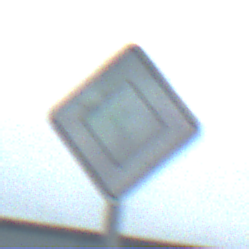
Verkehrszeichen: Vorfahrtsstrasse
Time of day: Midday
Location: Outdoor (Suburban)
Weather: Overcast
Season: NotSpecified
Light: Natural